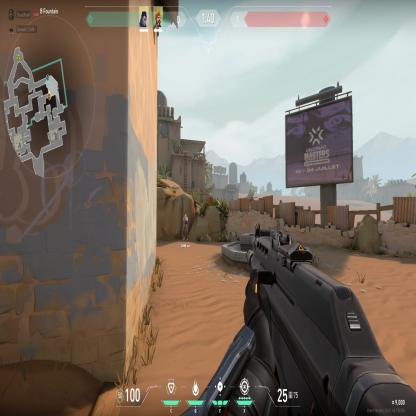
Label: teammate